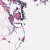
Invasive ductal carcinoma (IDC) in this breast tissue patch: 0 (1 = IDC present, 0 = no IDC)